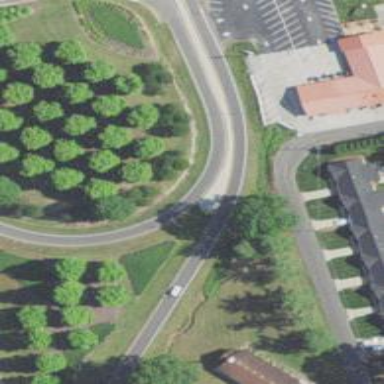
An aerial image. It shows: Trunk link highway.